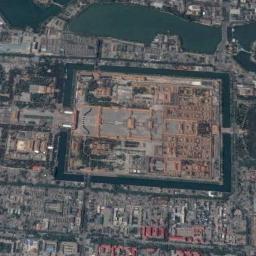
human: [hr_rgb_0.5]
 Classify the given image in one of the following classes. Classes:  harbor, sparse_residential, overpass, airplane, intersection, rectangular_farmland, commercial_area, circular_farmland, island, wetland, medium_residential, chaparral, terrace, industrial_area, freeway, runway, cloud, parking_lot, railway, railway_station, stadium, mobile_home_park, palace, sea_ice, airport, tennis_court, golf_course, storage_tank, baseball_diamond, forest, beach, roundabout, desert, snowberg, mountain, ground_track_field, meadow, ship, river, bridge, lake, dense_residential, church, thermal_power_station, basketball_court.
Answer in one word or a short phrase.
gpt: palace